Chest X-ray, AP view. Patient: 53 years old, sex M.
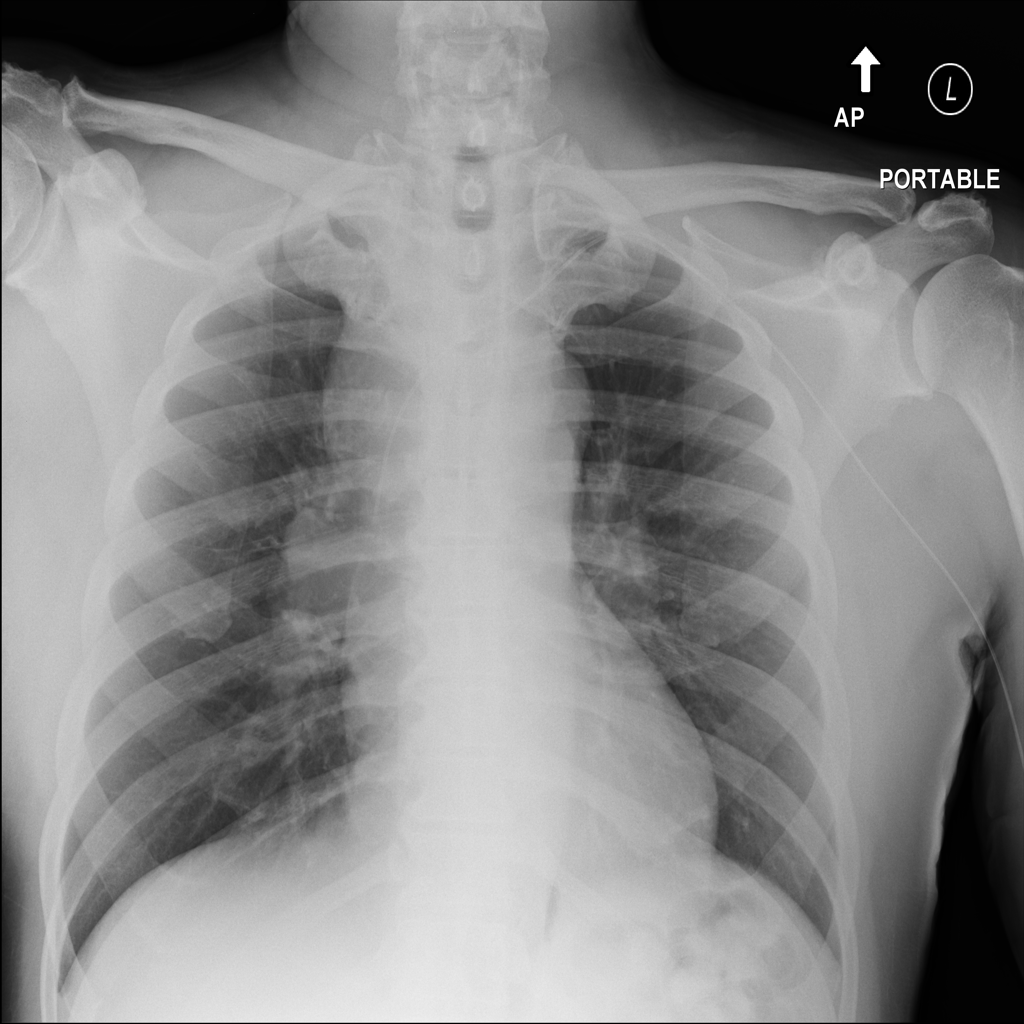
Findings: No Finding